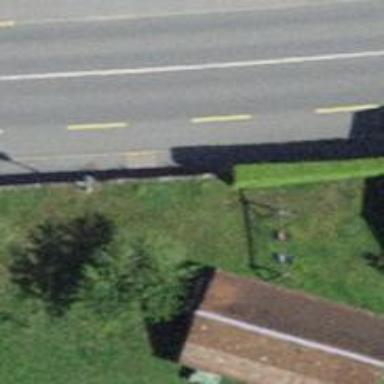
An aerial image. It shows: Sidewalk.